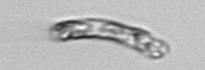
Label: Guinardia_striata